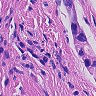
Metastatic tissue present: yes